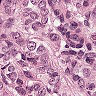
Metastatic tissue present: yes